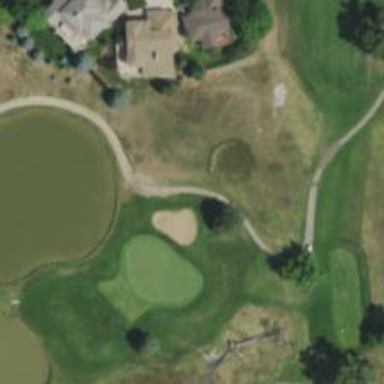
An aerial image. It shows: Service road designated as golf cart path.